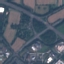
Label: Highway